Field crop: maize
Growth stage: 1
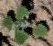
Species: chenopodium